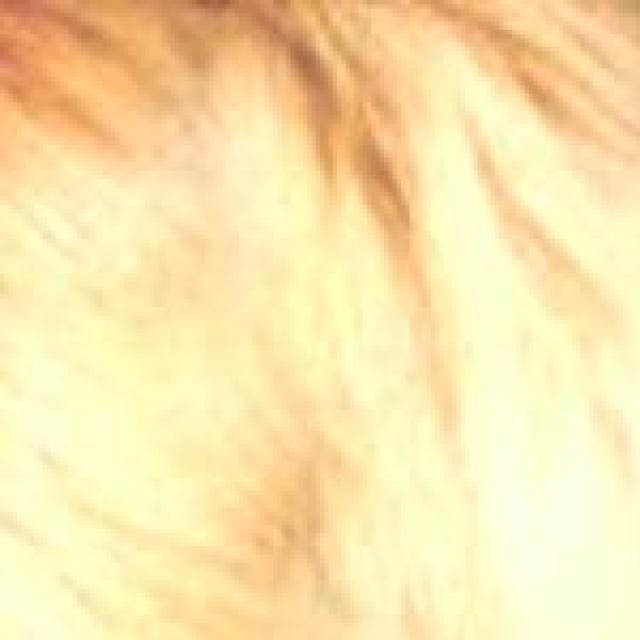
Healthy canine skin — no visible lesions, inflammation, or abnormalities. The skin and coat appear normal.